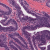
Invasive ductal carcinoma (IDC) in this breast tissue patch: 0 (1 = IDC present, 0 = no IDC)